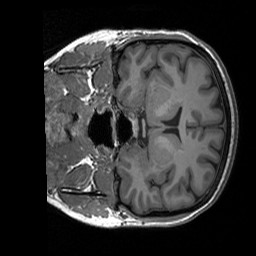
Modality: T1w
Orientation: coronal
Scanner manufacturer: siemens
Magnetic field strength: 3 T
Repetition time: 1.76 s
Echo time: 0.0022 s